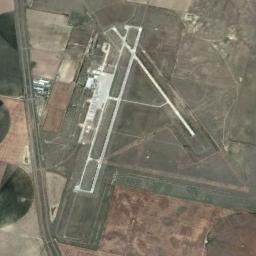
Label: airport